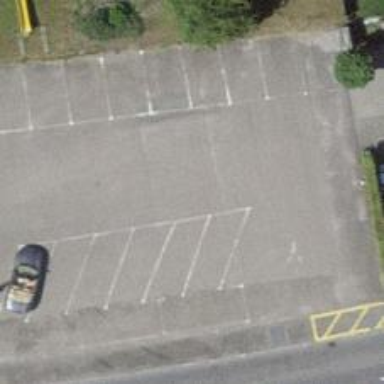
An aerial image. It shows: Parking area.